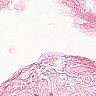
Metastatic tissue present: no